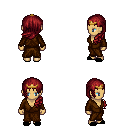
a pixel art fantasy rpg character, female body template, human, tanned skin, brown robe, metal pants, brunette left-swept hairstyle, gold tiara, black slippers, four views (front, back, left, right), 2x2 character sprite sheet, small pixel art, hard edges, no anti-aliasing